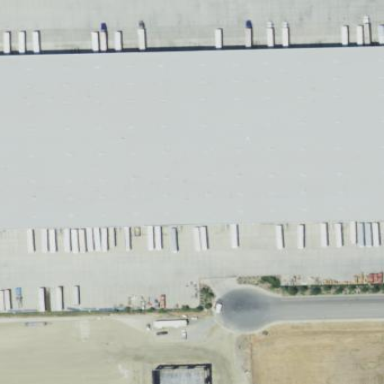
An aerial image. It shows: Industrial building.